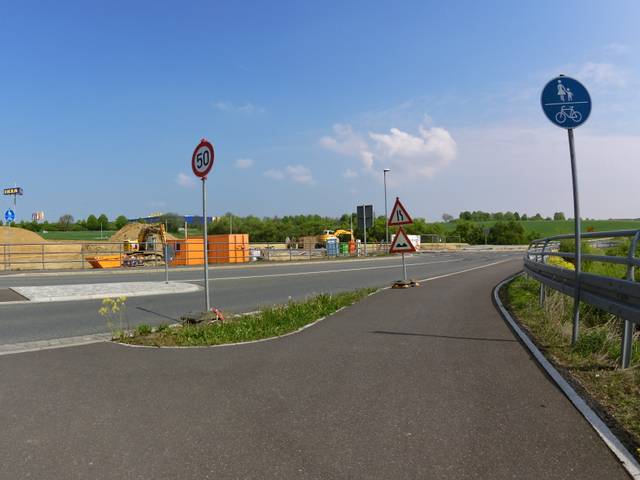
Region: Germany
Coordinates: 49.818, 9.986